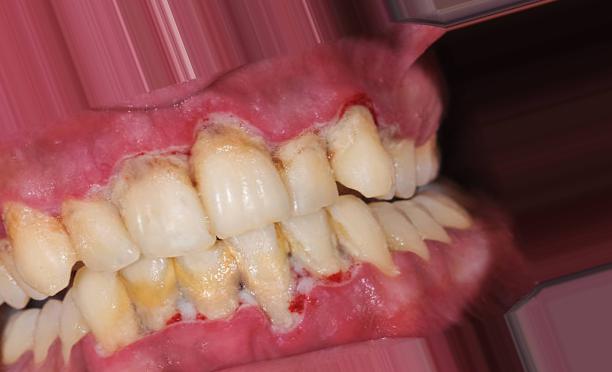
Condition: Tooth Discoloration